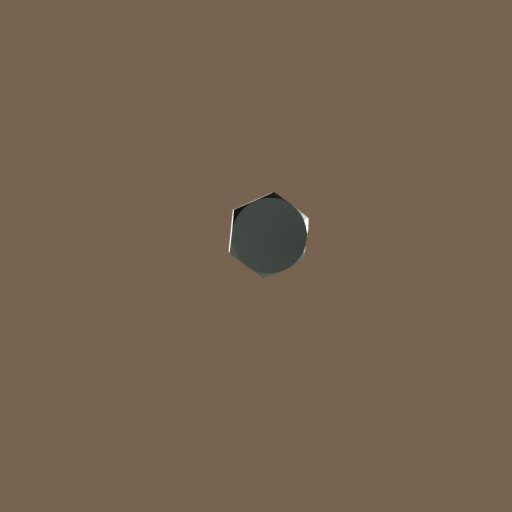
Label: bolt